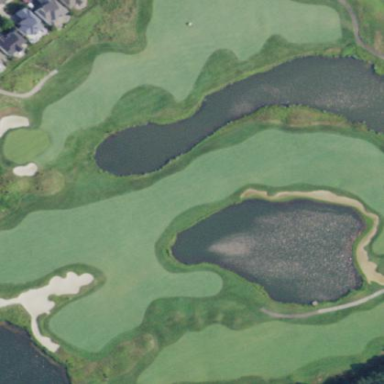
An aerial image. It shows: Grassy area designated as golf fairway.